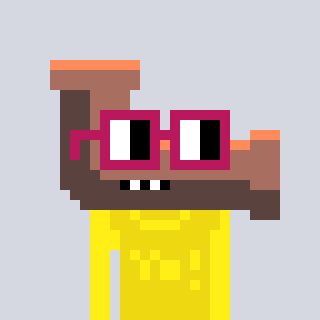
a pixel art character with square dark red glasses, a pipe-shaped head and a yellow-colored body on a cool background